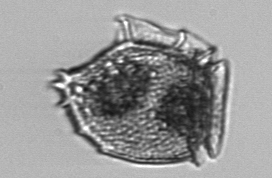
Label: Dinophysis_norvegica